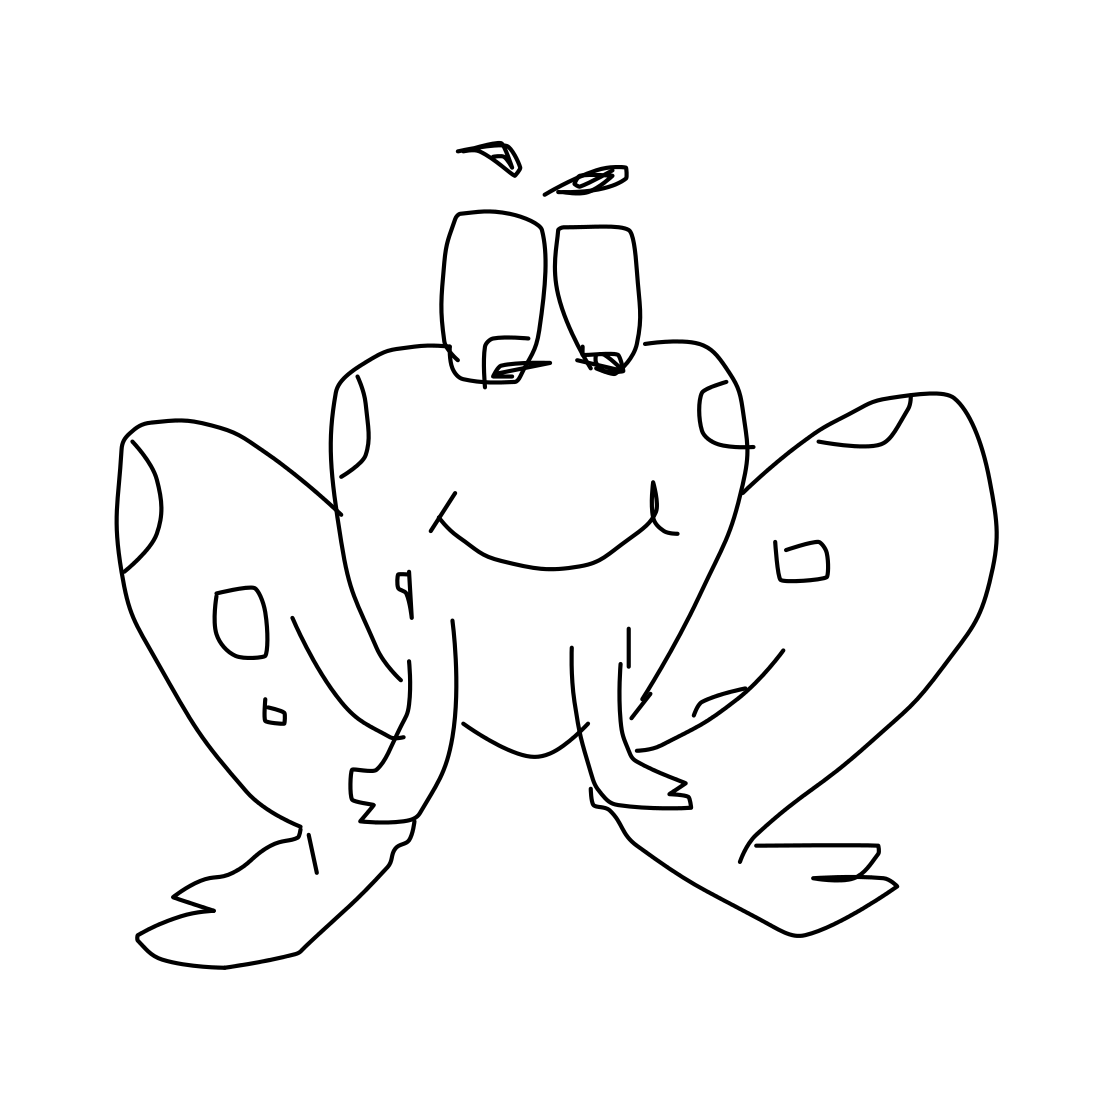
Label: frog